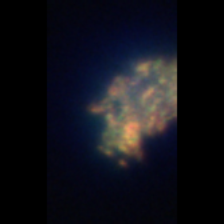
Taxon: Unknown_detritus
Group: Unknown